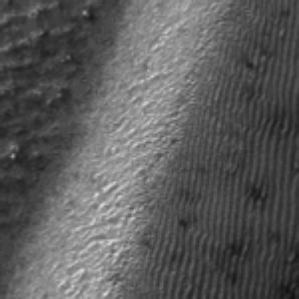
Label: frost